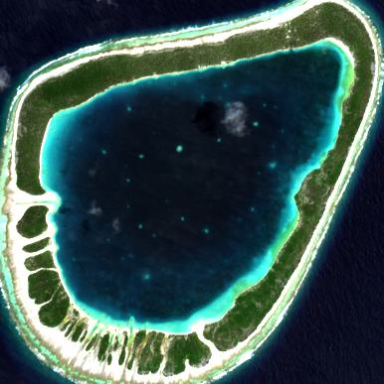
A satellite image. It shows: Beautiful atoll with natural coastline.